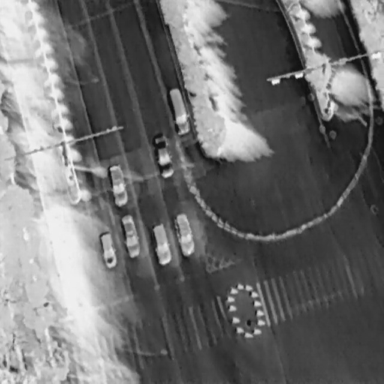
There are seven Cars in the infrared image.